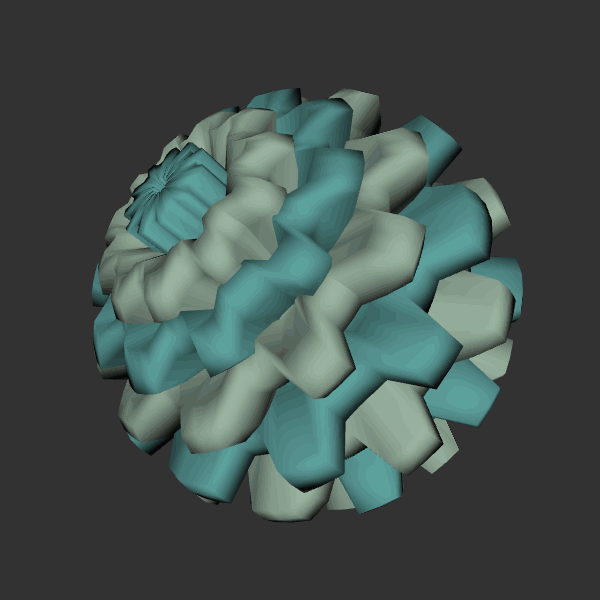
Background: dark